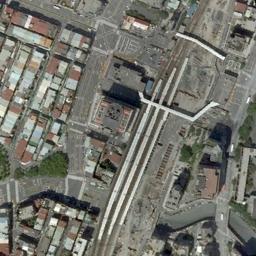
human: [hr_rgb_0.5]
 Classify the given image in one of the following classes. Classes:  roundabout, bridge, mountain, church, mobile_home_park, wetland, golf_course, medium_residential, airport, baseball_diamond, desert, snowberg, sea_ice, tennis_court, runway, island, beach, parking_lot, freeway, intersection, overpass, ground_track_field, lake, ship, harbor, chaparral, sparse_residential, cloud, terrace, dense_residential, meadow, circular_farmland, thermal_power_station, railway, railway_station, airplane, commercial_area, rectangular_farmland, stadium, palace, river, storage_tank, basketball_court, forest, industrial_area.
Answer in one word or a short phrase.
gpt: railway_station